Interaction volume radius: 5 \u00c5
Interaction volume height: 35 \u00c5
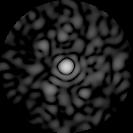
Disorder parameter: 0.8188